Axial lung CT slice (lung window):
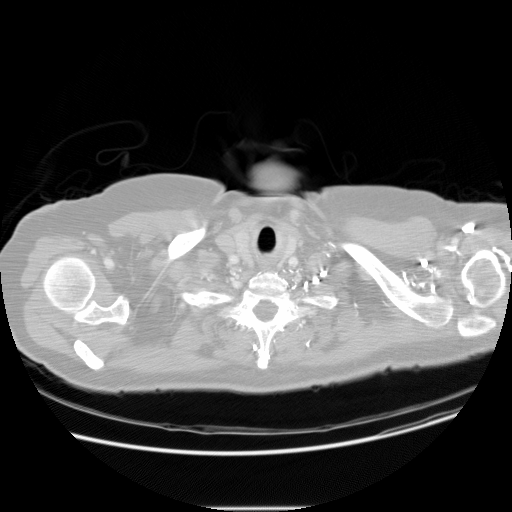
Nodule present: no